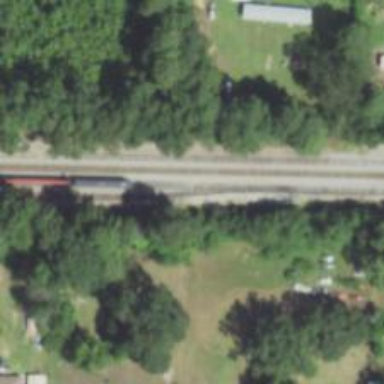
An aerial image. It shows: Railway siding with rails.